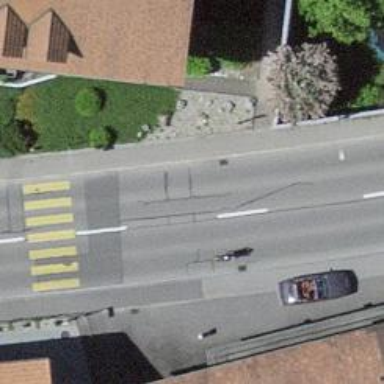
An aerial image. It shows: Bus stop with platform for public transport.